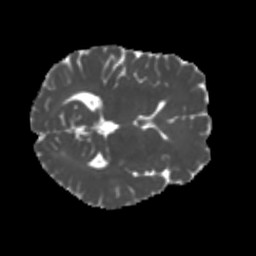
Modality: MD
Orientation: axial
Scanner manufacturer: siemens
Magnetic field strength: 3 T
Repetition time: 4 s
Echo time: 0.0594 s